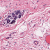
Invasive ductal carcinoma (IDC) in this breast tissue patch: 0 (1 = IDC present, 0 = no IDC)